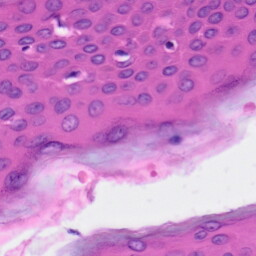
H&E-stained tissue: Skin